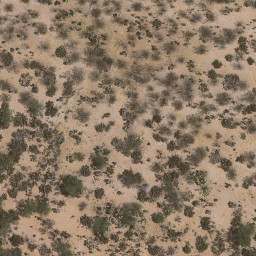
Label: chaparral